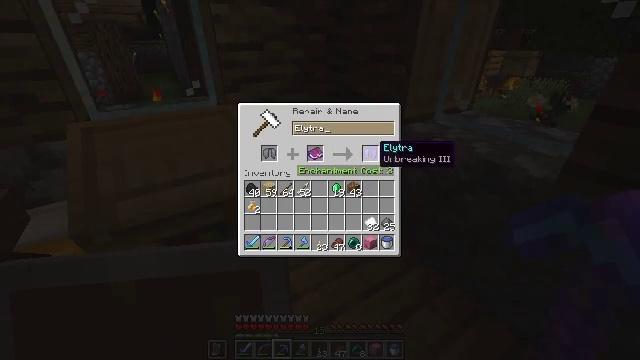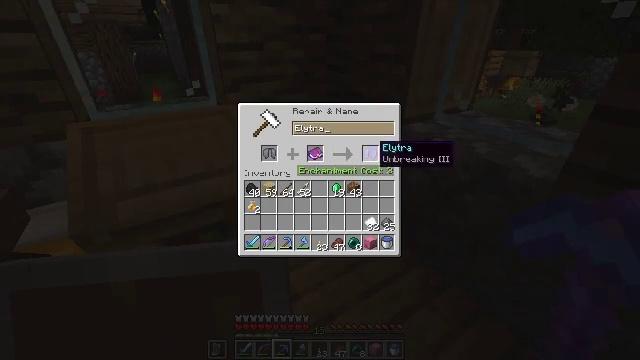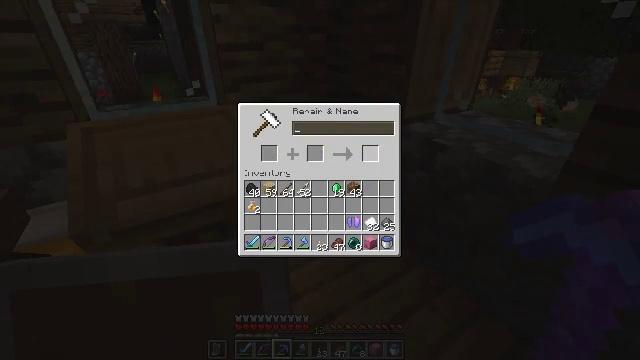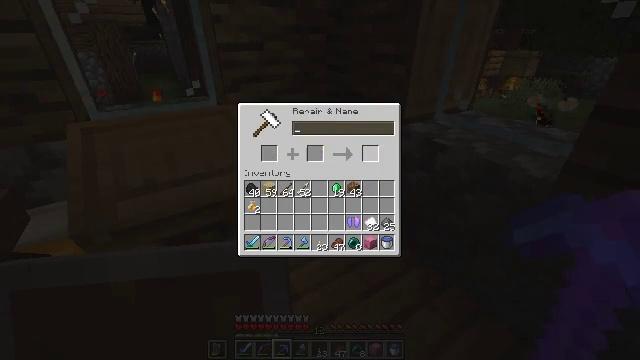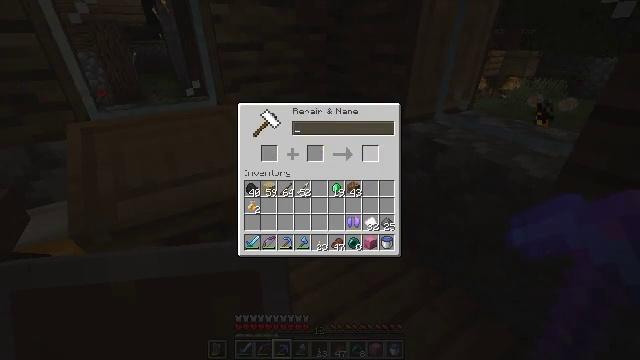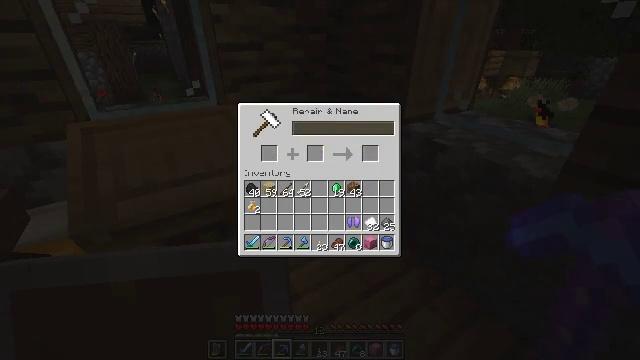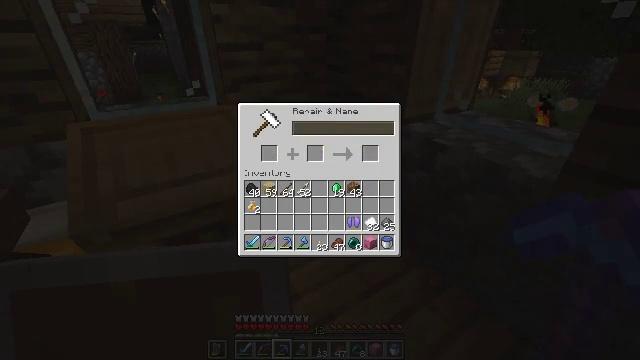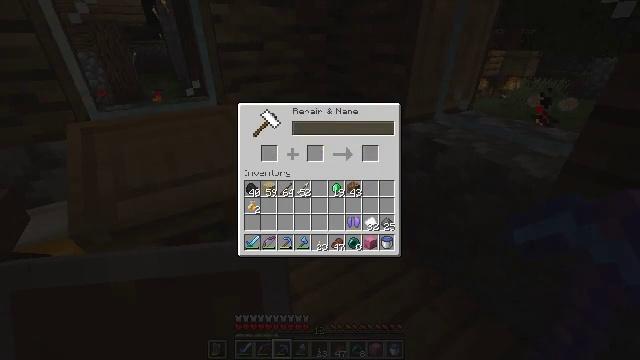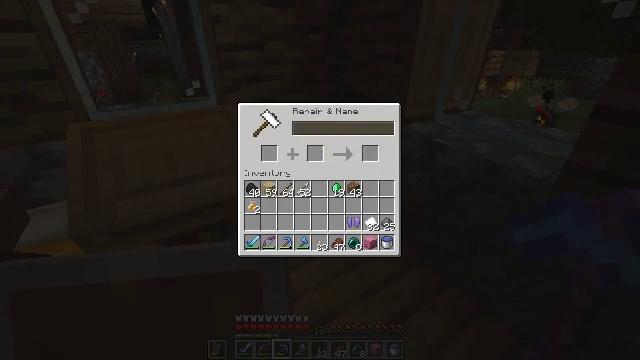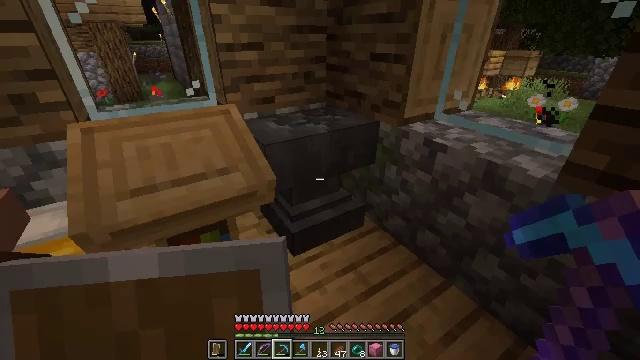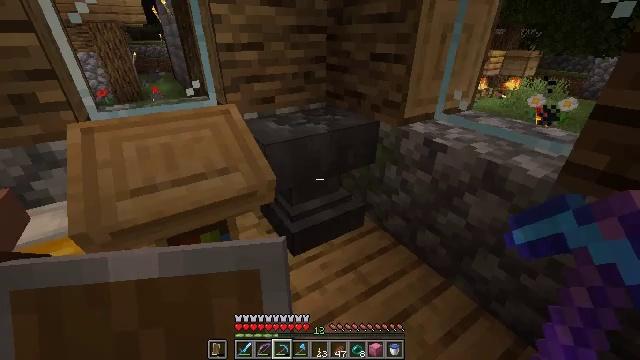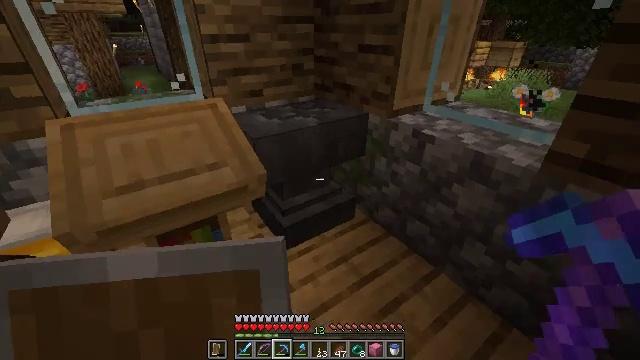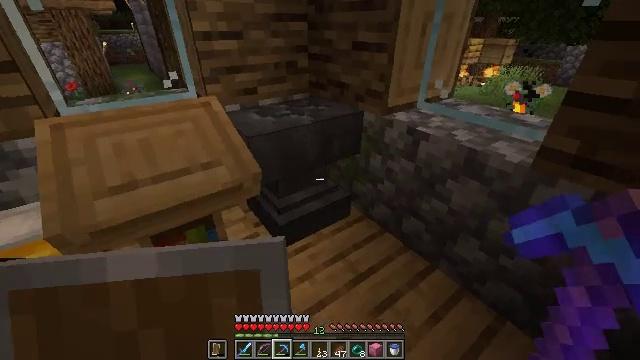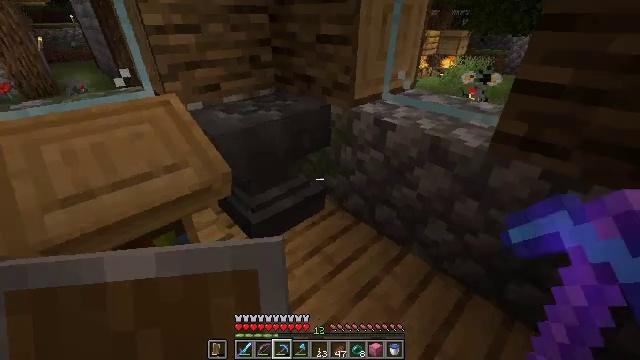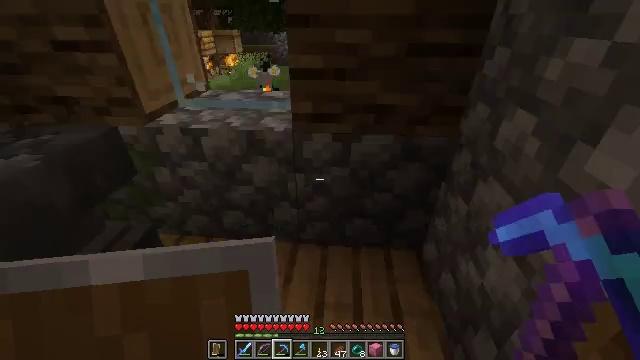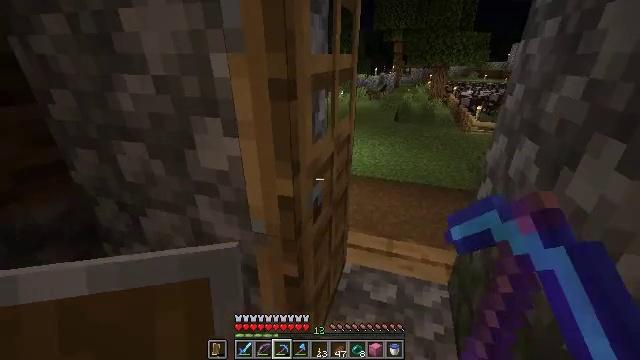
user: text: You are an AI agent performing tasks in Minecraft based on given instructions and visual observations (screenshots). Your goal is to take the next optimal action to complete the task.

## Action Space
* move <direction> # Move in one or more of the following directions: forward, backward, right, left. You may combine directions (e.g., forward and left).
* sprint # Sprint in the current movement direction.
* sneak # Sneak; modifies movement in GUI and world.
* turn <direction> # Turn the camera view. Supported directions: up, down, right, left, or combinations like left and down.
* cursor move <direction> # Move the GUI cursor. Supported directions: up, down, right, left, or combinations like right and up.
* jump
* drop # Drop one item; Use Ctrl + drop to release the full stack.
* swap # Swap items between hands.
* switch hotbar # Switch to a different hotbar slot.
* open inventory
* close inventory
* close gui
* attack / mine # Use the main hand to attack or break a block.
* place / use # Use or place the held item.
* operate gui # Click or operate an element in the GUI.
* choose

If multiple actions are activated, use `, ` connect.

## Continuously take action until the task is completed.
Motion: motion action
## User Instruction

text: Break fully grown nether wart.
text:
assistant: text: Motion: sneak
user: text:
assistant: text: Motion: sneak, operate gui
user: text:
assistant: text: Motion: sneak, operate gui
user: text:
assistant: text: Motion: sneak
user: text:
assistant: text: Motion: sneak
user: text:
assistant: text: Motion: cursor move right
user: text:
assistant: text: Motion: no_op
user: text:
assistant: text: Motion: no_op
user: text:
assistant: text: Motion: no_op
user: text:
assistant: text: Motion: close gui
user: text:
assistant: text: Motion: turn right and down
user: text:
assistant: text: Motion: turn right
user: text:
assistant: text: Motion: turn right and down
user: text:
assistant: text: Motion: turn right
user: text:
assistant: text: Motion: turn right and up
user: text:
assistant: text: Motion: turn right
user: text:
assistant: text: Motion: move forward
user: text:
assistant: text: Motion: move forward
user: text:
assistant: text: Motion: move forward
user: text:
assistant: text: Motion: move forward and move right, turn right and up
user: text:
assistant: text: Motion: move forward and move right, turn left and up
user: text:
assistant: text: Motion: move forward and move right, turn left and up
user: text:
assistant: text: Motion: move forward and move right, turn left and up
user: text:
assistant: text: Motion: move forward and move right, turn left and up
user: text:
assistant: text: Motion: move right, turn left
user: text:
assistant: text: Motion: move back and move right, turn left and up
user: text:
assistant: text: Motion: move back and move right, turn left and up
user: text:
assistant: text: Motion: move back and move right, turn left and up
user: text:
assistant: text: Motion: move back and move right, turn left, use / place
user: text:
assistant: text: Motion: move back and move right, use / place